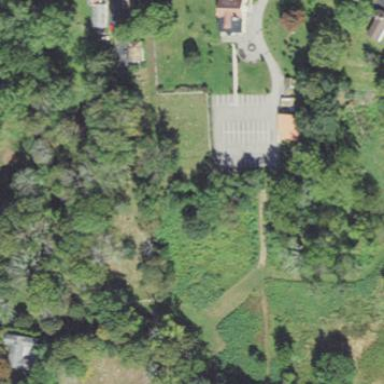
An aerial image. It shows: Cemetery.